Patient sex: F
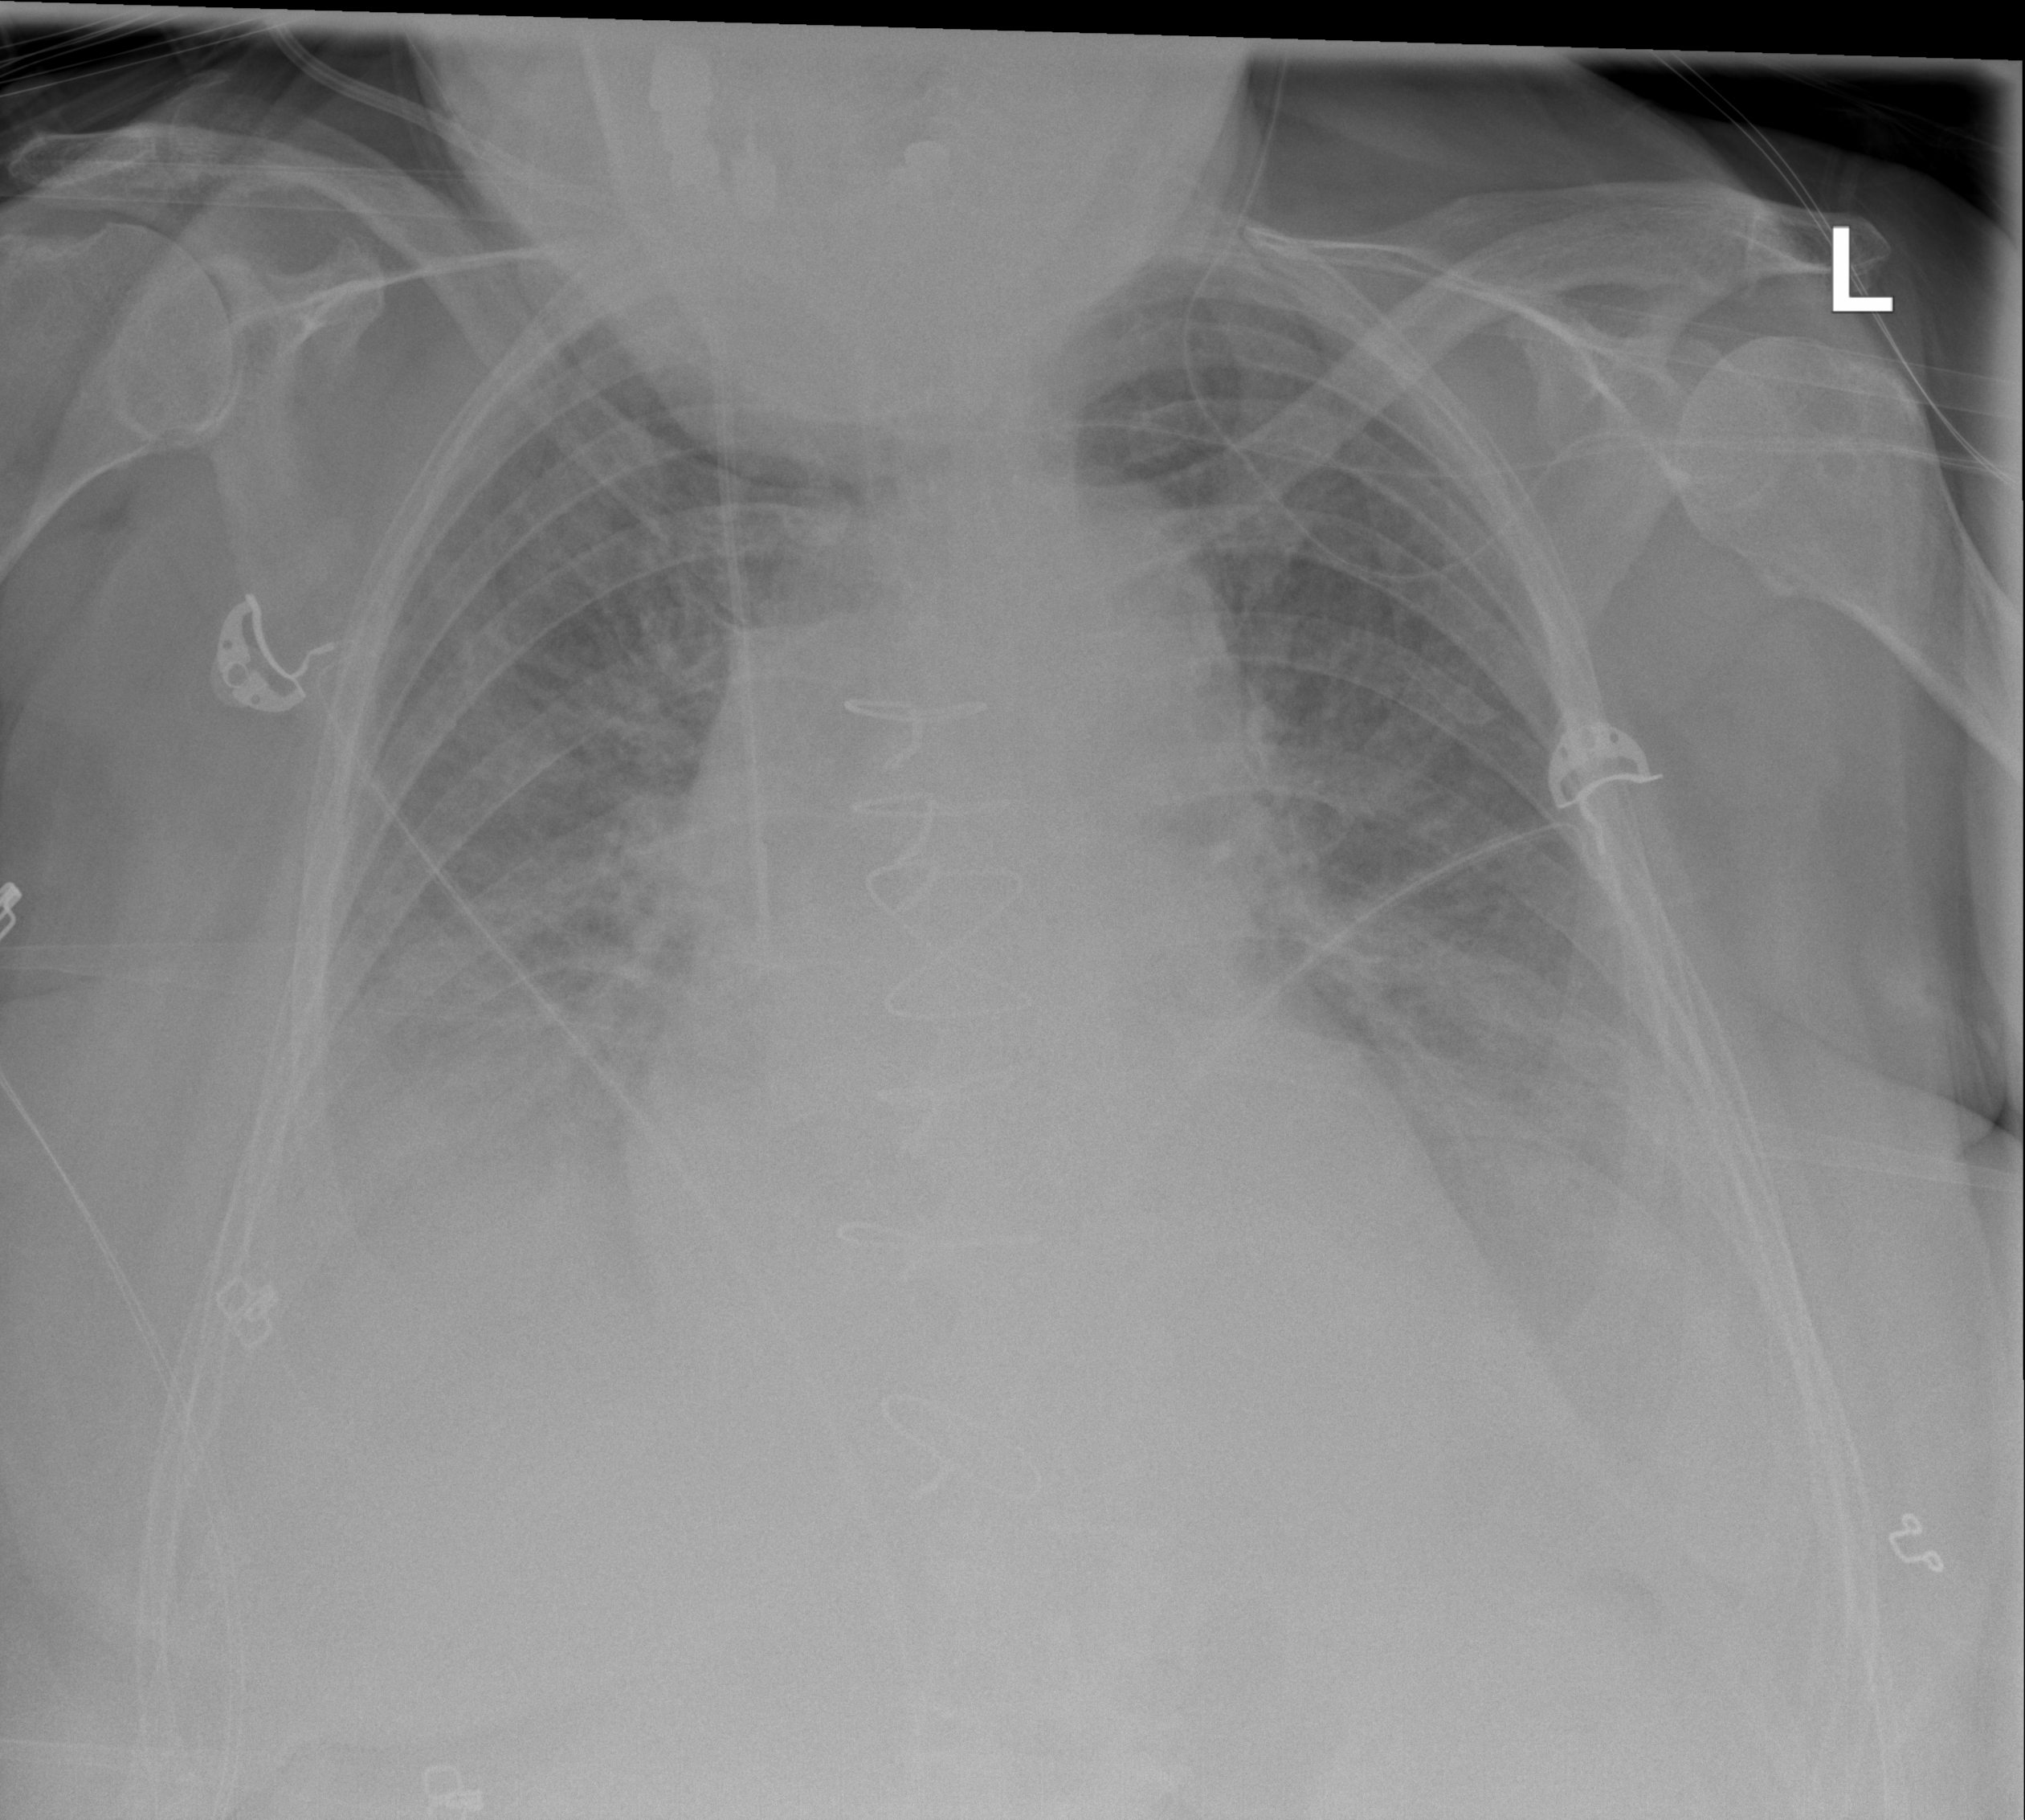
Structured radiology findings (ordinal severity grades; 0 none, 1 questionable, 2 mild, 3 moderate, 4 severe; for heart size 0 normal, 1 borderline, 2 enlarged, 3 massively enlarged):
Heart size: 2
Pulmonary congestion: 3
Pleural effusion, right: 3
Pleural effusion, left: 3
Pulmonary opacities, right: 2
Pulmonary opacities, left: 2
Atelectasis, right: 2
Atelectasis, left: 2